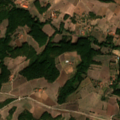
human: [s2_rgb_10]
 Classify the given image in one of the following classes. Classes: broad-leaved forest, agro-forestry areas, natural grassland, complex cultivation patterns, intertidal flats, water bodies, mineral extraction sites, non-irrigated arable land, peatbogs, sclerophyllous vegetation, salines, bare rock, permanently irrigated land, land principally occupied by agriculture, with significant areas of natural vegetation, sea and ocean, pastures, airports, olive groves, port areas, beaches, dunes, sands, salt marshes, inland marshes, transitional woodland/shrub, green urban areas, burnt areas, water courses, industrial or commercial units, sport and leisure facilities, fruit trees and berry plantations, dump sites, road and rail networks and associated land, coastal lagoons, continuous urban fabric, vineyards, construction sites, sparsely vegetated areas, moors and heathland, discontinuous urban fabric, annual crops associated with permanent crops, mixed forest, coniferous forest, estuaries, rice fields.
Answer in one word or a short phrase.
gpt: non-irrigated arable land, complex cultivation patterns, land principally occupied by agriculture, with significant areas of natural vegetation, broad-leaved forest